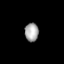
Tissue: lung
Cell type: Epithelial cells
Senescence score: 0.5656
Nuclear area (px): 249
Mean DAPI intensity: 165.341